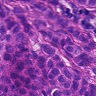
Metastatic tissue present: yes